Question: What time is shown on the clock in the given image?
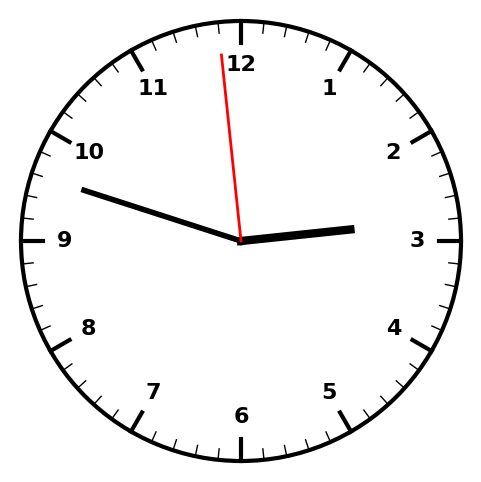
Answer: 02:47:59